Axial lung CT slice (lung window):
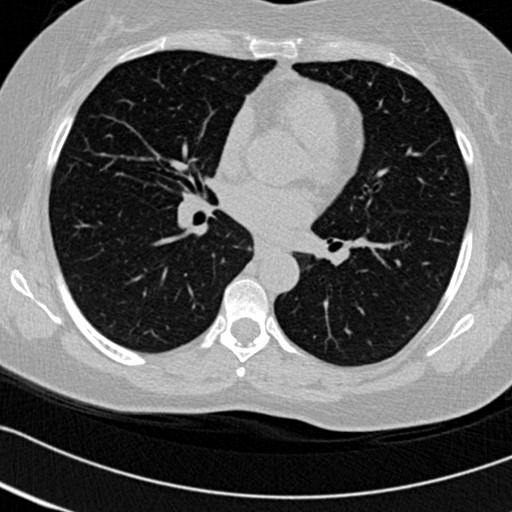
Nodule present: no